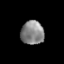
Tissue: lung
Cell type: Epithelial cells
Senescence score: 0.1607
Nuclear area (px): 536
Mean DAPI intensity: 133.618